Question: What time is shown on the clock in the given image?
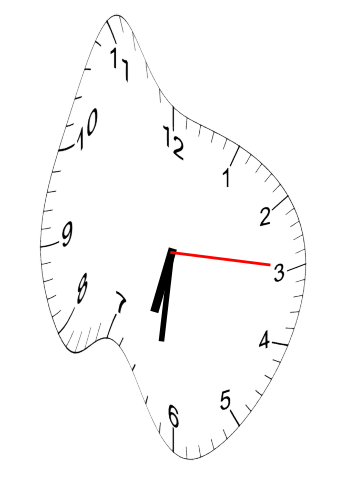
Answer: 06:31:15